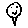
Label: bird